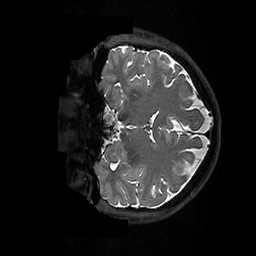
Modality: T2w
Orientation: coronal
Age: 49
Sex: male
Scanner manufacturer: ge
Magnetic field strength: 3 T
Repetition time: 3.202 s
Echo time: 0.05892 s